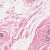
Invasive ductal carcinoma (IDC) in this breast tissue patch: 0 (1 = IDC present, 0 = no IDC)